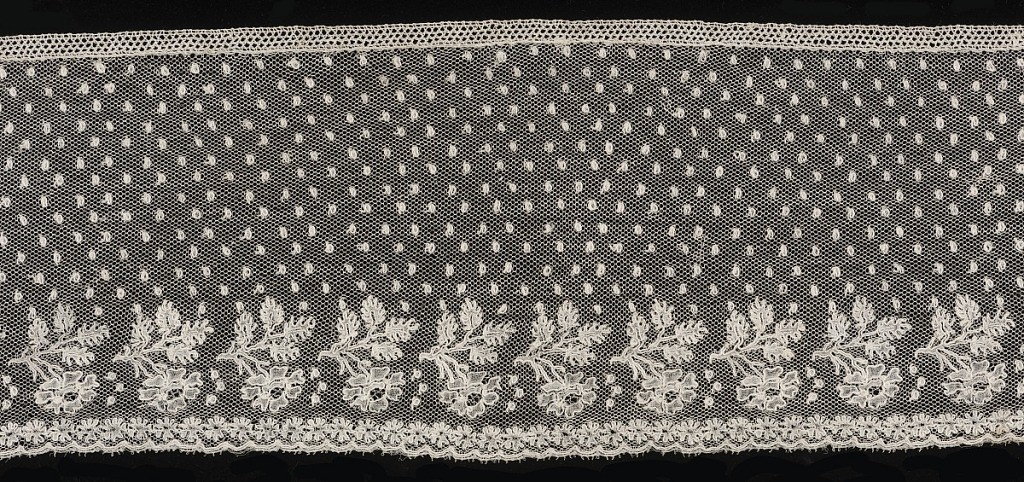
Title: Border
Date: early 19th century
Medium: linen Technique: bobbin lace, Mechlin style
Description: Straight border of Mechlin lace with a design of small square ornaments sprinkled over field has border of detached motifs of flower and leaves above row of flowerheads.